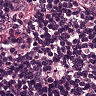
Metastatic tissue present: no